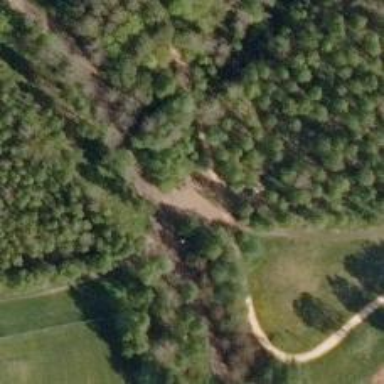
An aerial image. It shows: Nordic skiing track groomed for skating.